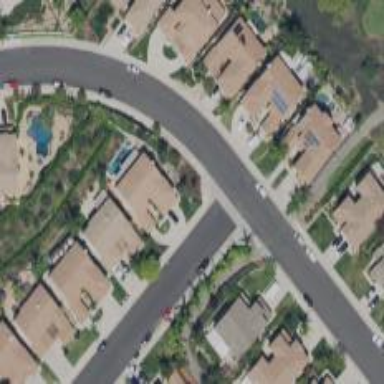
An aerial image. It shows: Residential road with separate sidewalk.